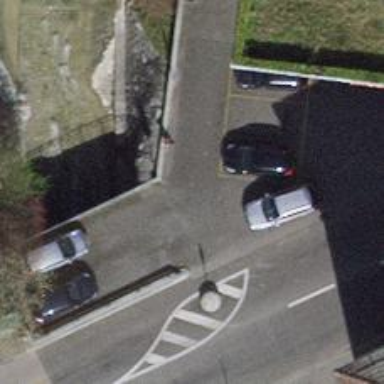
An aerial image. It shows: Footway covered with grass pavers.